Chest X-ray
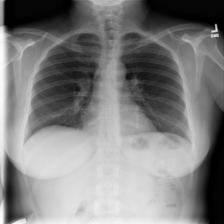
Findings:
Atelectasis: negative
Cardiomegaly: negative
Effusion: negative
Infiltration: negative
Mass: negative
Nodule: negative
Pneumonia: negative
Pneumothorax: negative
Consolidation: negative
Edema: negative
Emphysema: negative
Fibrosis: negative
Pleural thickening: negative
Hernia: negative